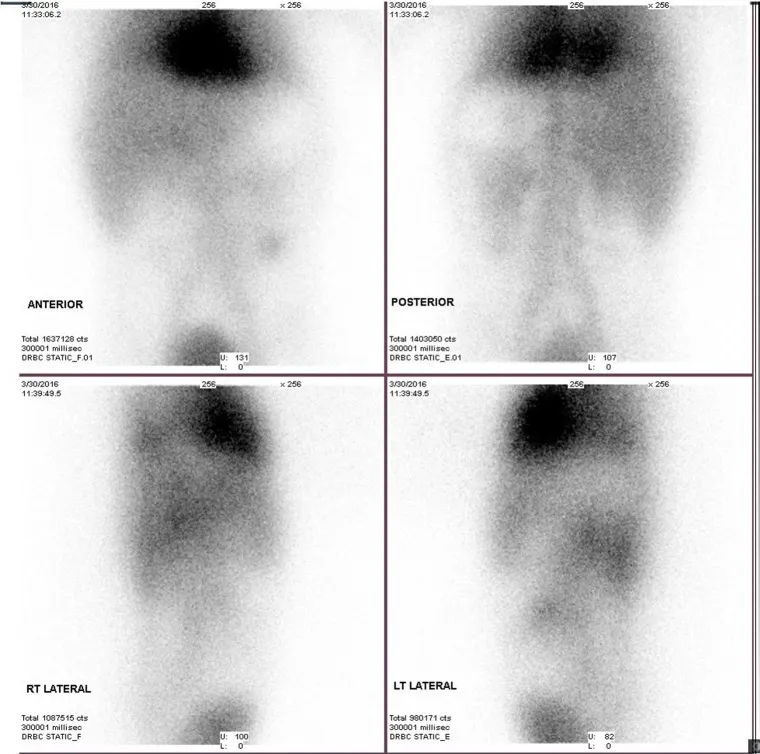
Technetium scan at 5 days old showed absent/non-visualized, non-functional spleen.
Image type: radiology (scintigraphy)